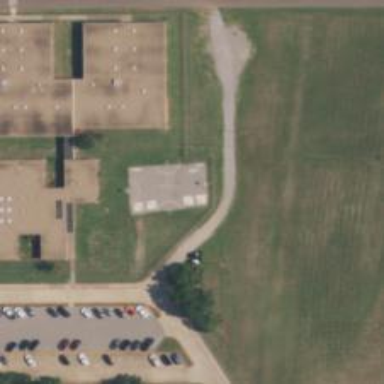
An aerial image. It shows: School.